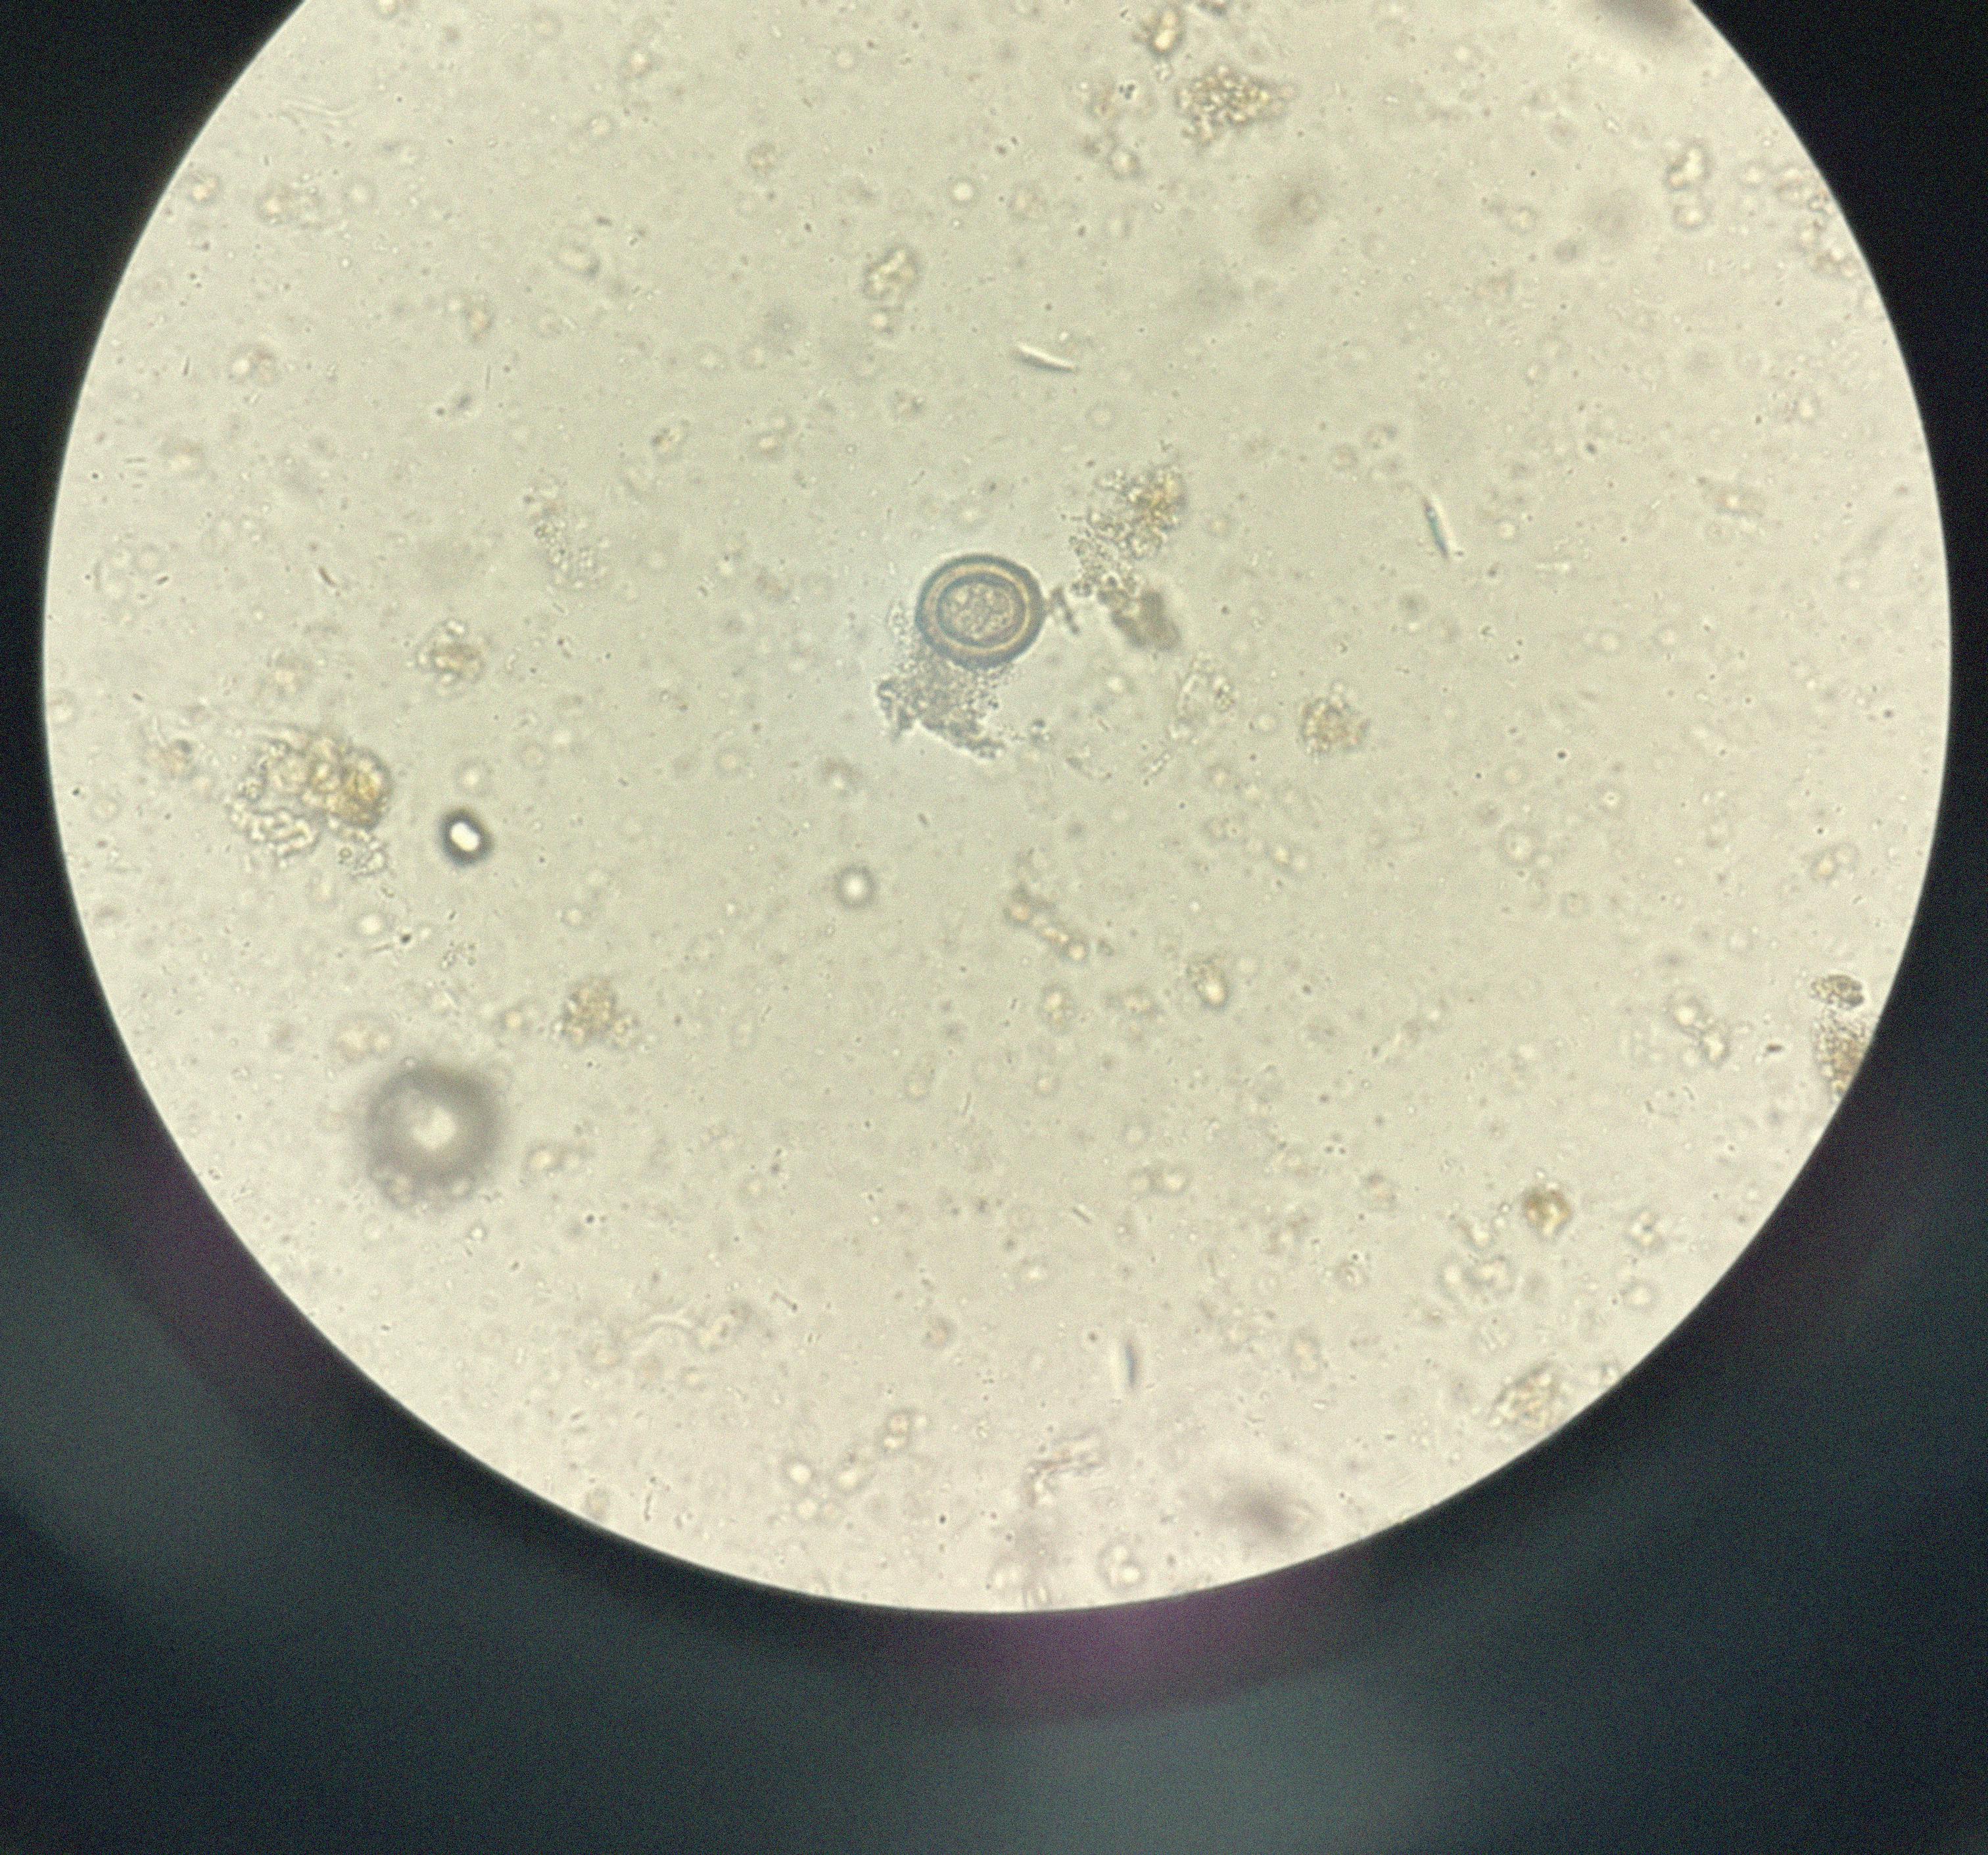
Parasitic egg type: Taenia spp. egg